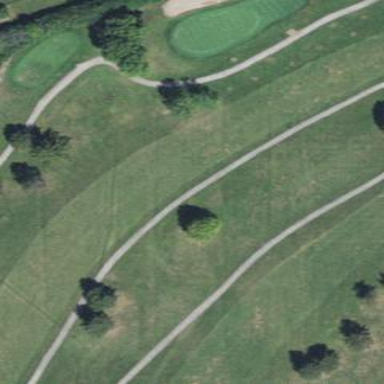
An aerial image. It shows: Well-maintained grassy area known as fairway on golf course.